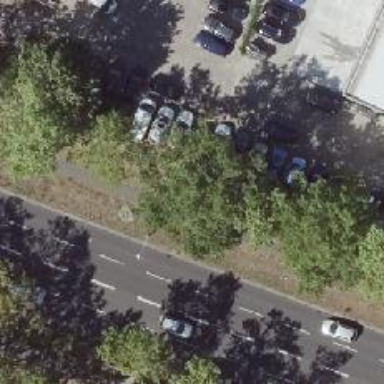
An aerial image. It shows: Avenue lined with trees.